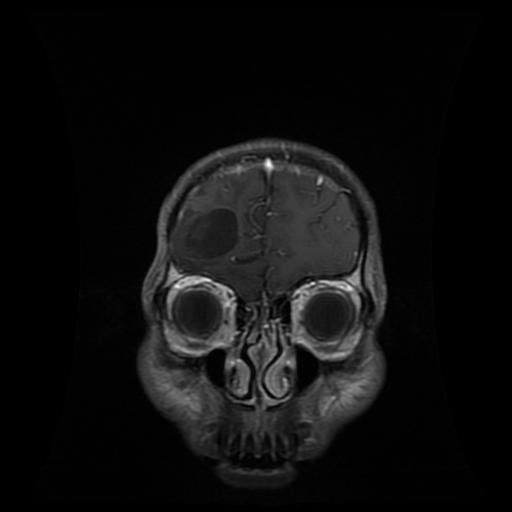
Label: glioma